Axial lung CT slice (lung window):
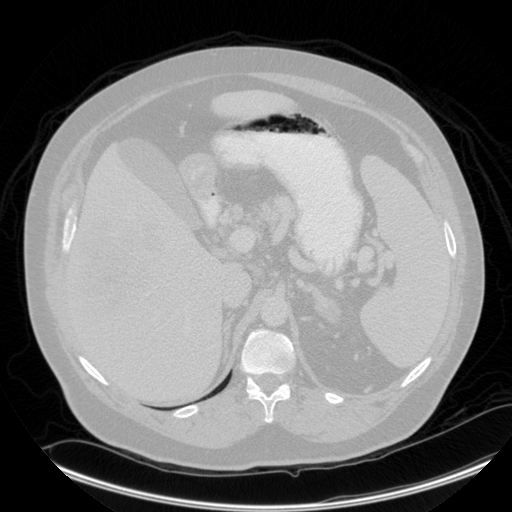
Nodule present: no